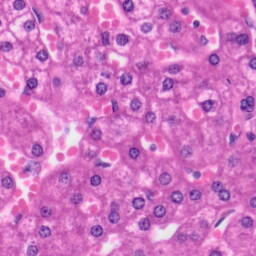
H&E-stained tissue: Liver